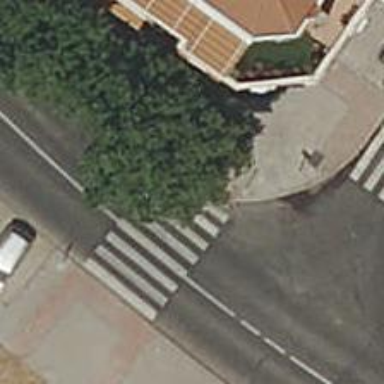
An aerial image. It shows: Uncontrolled zebra crossing on the road.